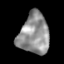
Tissue: skin
Cell type: Epithelial cells
Senescence score: 0.2744
Nuclear area (px): 1192
Mean DAPI intensity: 146.999